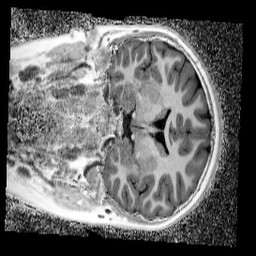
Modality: UNIT1_denoised
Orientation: coronal
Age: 12
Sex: female
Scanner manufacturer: siemens
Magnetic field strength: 3 T
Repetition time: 4 s
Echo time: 0.00299 s